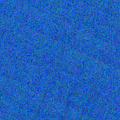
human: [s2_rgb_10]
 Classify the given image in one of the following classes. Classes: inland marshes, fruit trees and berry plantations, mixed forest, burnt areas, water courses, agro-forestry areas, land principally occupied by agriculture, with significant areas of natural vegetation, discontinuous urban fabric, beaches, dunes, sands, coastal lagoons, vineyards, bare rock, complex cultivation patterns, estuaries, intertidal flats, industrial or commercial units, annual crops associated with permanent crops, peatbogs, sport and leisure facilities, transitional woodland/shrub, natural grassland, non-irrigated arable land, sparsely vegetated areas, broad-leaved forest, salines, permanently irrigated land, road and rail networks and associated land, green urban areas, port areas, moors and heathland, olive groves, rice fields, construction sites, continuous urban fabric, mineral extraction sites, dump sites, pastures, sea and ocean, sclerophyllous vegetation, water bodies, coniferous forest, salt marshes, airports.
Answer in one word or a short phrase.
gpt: sea and ocean